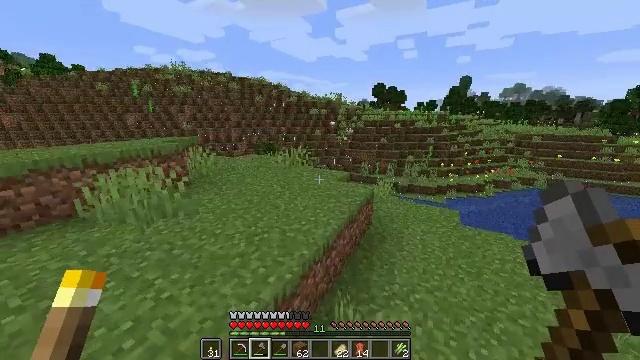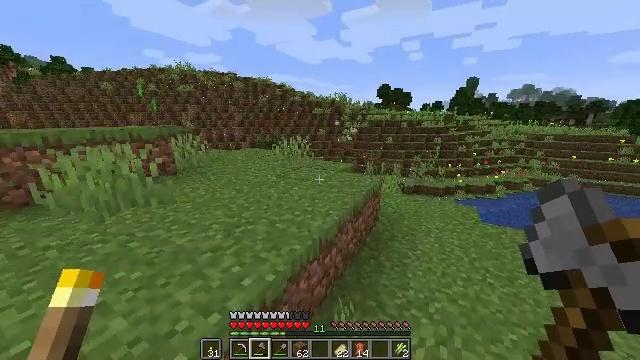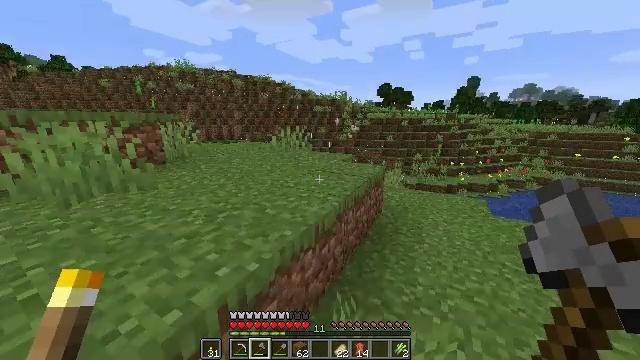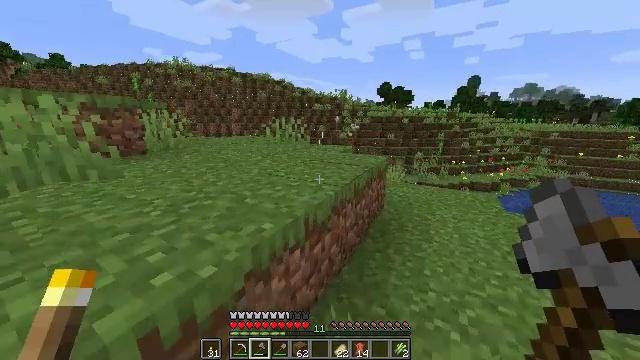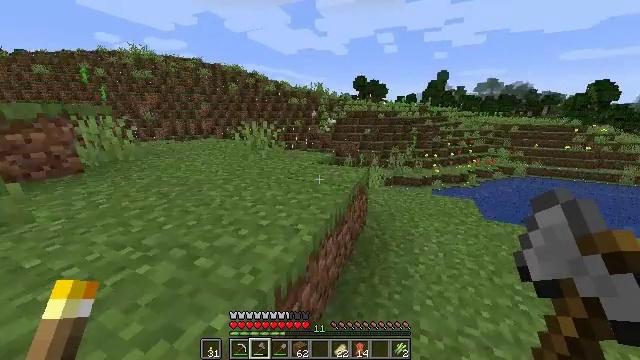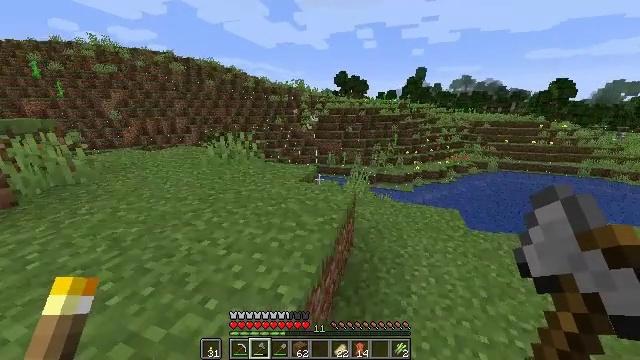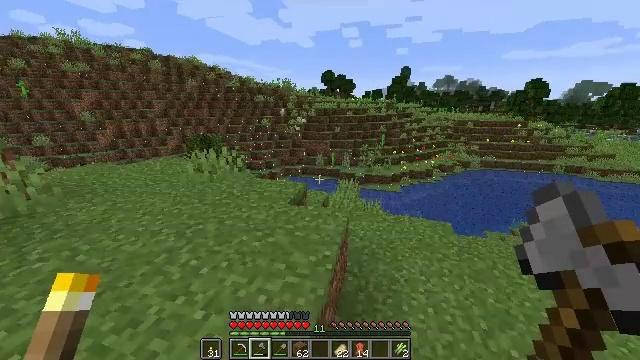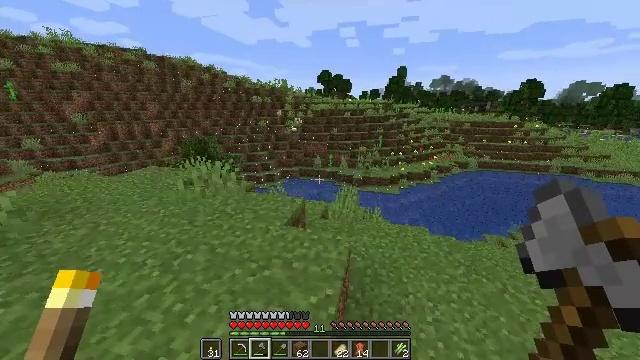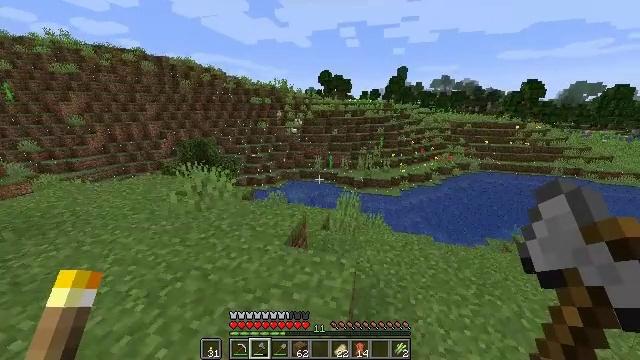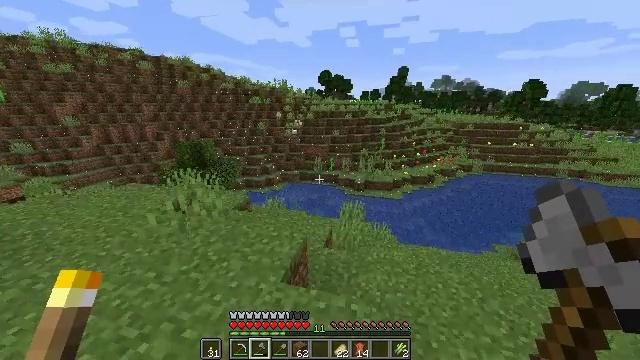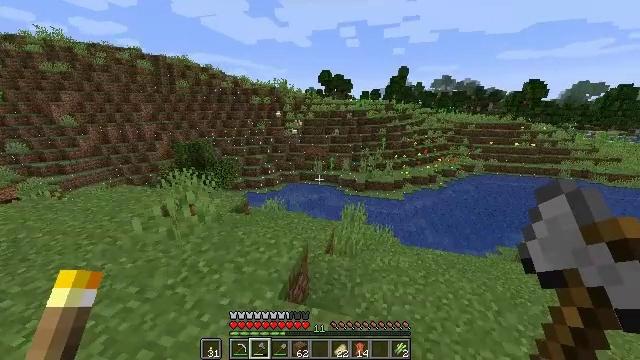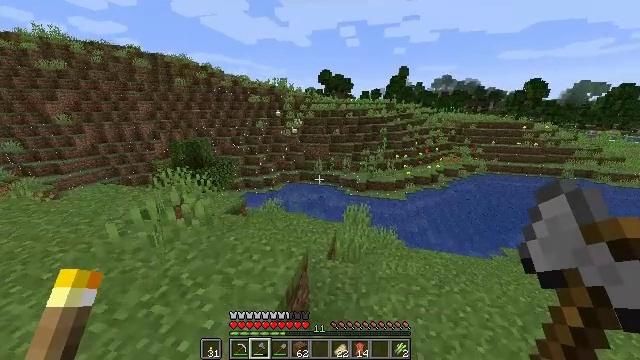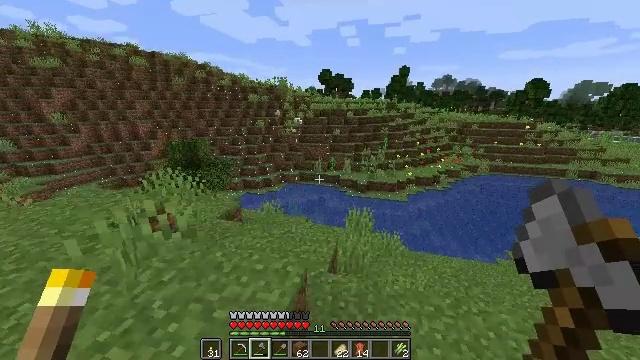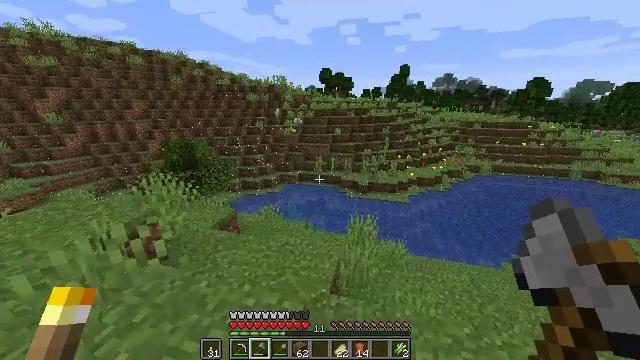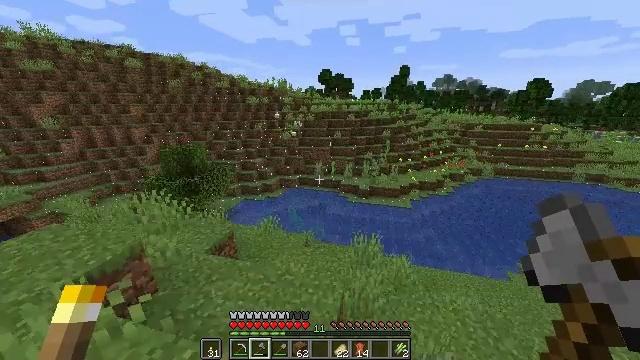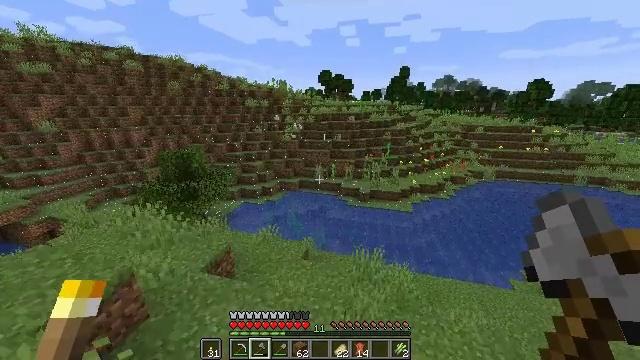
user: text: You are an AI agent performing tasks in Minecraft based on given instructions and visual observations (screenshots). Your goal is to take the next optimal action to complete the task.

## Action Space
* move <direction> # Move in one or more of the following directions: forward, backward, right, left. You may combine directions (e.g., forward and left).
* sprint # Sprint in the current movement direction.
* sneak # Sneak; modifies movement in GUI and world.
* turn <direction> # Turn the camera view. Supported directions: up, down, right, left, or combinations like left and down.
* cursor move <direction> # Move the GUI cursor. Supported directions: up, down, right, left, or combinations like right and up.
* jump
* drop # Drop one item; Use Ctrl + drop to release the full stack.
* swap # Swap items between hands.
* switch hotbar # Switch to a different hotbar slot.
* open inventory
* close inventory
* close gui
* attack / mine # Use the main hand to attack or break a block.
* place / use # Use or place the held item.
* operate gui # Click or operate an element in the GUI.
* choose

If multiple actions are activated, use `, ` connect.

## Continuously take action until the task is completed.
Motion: motion action
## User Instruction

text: Break the sunflower to collect it.
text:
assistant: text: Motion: move forward, sprint, turn left, jump
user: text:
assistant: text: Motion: move forward, sprint, jump
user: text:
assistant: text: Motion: move forward, sprint, jump
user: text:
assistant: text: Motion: move forward, sprint, turn right and down, jump
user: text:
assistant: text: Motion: move forward, sprint, turn right and down, jump
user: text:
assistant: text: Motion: move forward, sprint, turn right, jump
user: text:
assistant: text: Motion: move forward, sprint, jump
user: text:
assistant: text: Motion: move forward, sprint, jump
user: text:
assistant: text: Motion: move forward, sprint, jump
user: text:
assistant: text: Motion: move forward, sprint, jump
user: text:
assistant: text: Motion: move forward, sprint, jump
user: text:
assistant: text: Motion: move forward, sprint, jump
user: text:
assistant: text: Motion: move forward, sprint, jump
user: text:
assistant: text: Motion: move forward, sprint, jump
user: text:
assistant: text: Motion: move forward, sprint, jump
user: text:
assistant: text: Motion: move forward, sprint, jump
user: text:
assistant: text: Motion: move forward, sprint, jump
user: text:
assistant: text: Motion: move forward, sprint, jump
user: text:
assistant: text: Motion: move forward, sprint, jump
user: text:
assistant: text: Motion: move forward, sprint, jump
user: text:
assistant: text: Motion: move forward, sprint, jump
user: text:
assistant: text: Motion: move forward, sprint, jump
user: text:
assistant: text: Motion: move forward, sprint, jump
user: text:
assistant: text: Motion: move forward, sprint, turn down
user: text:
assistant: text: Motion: move forward, sprint, turn down
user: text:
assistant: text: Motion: move forward, sprint, turn down
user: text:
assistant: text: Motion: move forward, sprint, turn right and down
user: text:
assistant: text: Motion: move forward, sprint, turn right and down
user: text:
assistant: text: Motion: move forward, sprint, turn right and down
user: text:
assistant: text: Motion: move forward, sprint